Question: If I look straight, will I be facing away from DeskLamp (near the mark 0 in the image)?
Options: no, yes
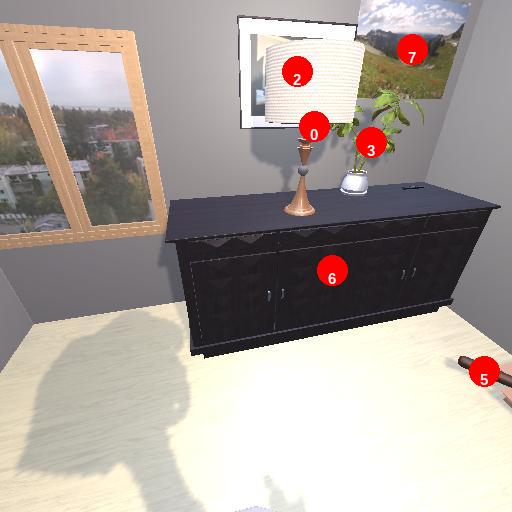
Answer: no